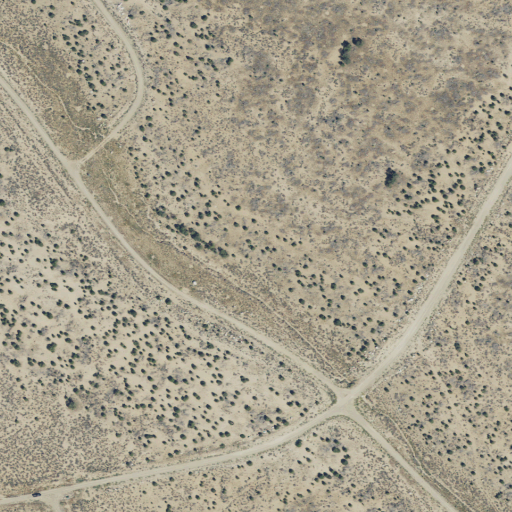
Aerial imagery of bench in Utah named Poison Spring Bench containing shrub and grassland